Question: When using the following dialog to add a view, is there anyway you can state in what order you want the fields created?

I tried [Column(Order=0)] ::: [Column(Order=12)], but no joy!
Thanks Paul
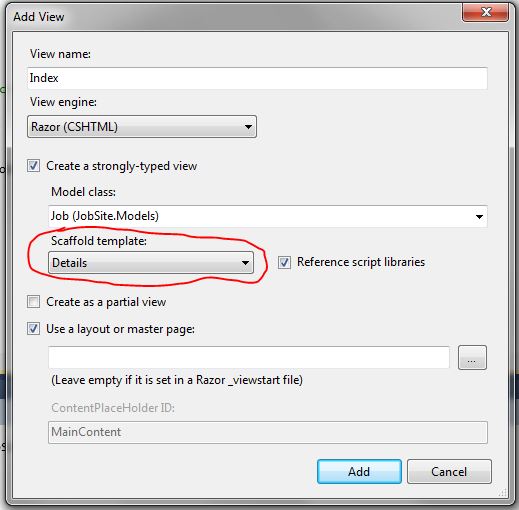
Answer: This is happening because the Details.tt template (as well as all the others) does not do any ordering when generating the markup. More details on how to customize the templates: <URL>